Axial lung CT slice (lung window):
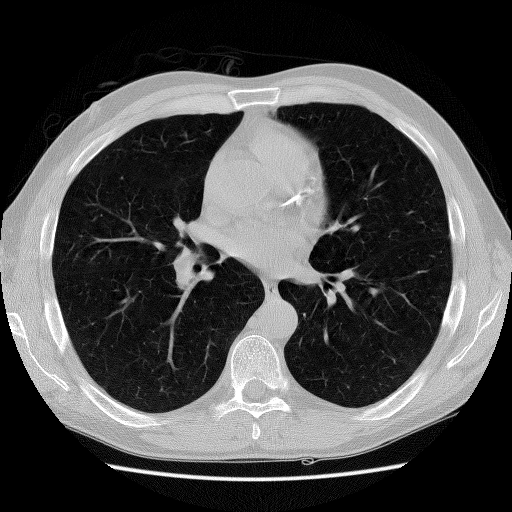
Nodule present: no